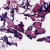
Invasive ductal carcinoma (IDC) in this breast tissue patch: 0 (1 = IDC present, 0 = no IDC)